Question: I am having a problem in this controller function. The function takes an optional 'search' parameter and uses it to search through en employers available jobs for keywords. When I am calling this function I am getting the following error.
Call to undefined method Illuminate\Database\Eloquent\Collection::where()

Here is my relevant code. Any advice would be much appreciated!
Routes: (prefix: '/api/v1/')
'''
Route::get('employer/{employerId}/jobs', 'EmployersController@getJobs');
'''
Controller:
'''
public function getJobs ($employerId) {
$search = Input::get('query');
$jobs = Job::getAvailableByEmployer($employerId, $search);
return $jobs;
}
'''
Model:
'''
public static function getAvailableByEmployer($employerId, $search=NULL)
{
$jobs = Job::where('jobs.employer_id', '=', $employerId)
->where('jobs.status', '=', 'Available')
->orderBy('jobs.created_at', 'desc')
->get();
if ($search)
{
$jobs->where('title', 'LIKE', '%'. $search .'%')
->orWhere('description', 'LIKE', '%'. $search .'%');
}
return $jobs;
}
'''
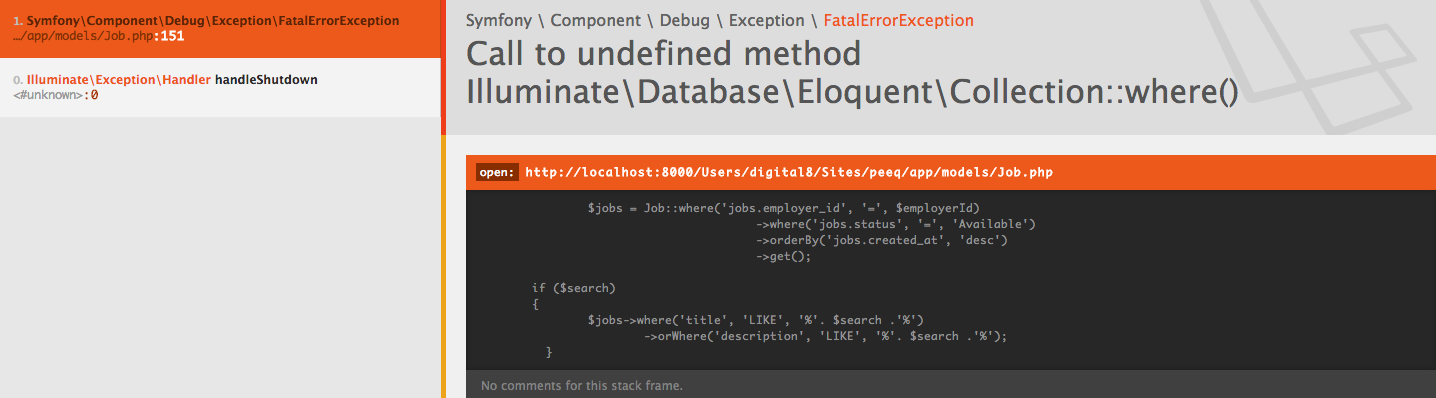
Answer: Make your function like this:
'''
public function scopeGetAvailableByEmployer($query, $employerId, $search=NULL)
{
$query->where('employer_id', '=', $employerId)
->where('status', '=', 'Available')
->orderBy('created_at', 'desc');
if ($search)
{
$jobs->where('title', 'LIKE', '%'. $search .'%')
->orWhere('description', 'LIKE', '%'. $search .'%');
}
return $query;
}
'''
Now call it like ('scope' lets you call statically):
'''
$jobs = Job::getAvailableByEmployer($employerId, $search)->get();
'''
Also remember that, once you call 'get()' then you can't make any query because that is not a 'Query Builder' anymore but a 'Collection' object.